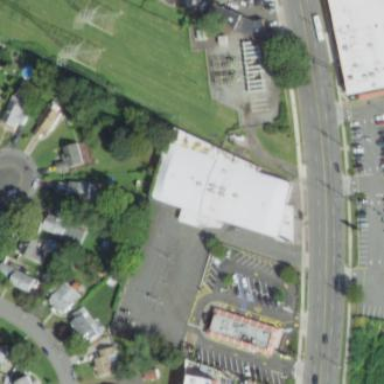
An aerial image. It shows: Building housing bowling alley.